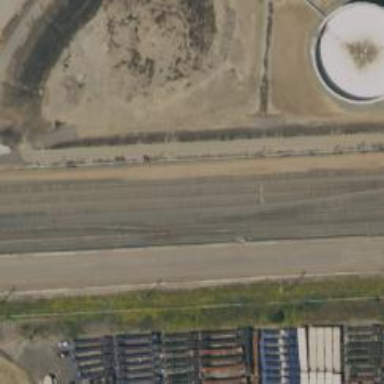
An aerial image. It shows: Railway siding for service.